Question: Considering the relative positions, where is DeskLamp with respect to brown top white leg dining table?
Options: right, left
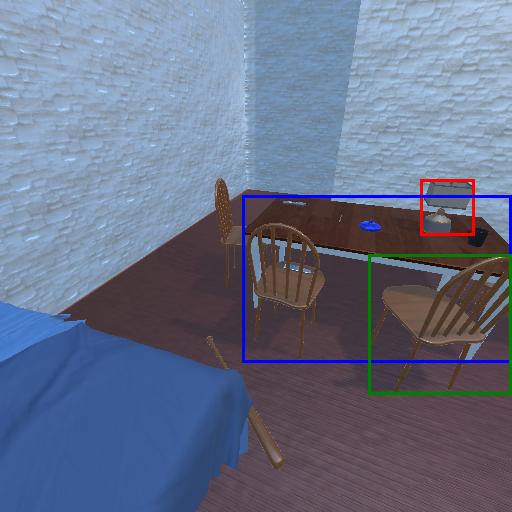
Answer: right